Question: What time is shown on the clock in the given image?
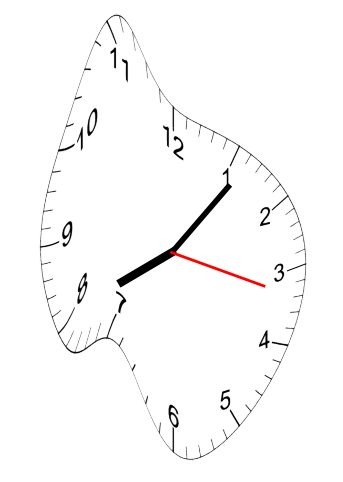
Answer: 08:06:17